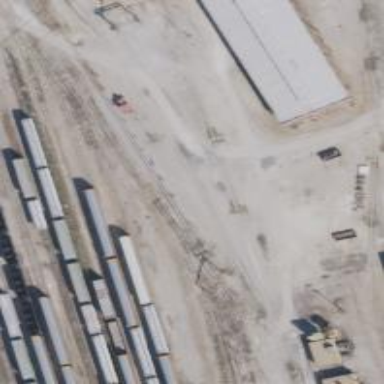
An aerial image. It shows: Railway yard.